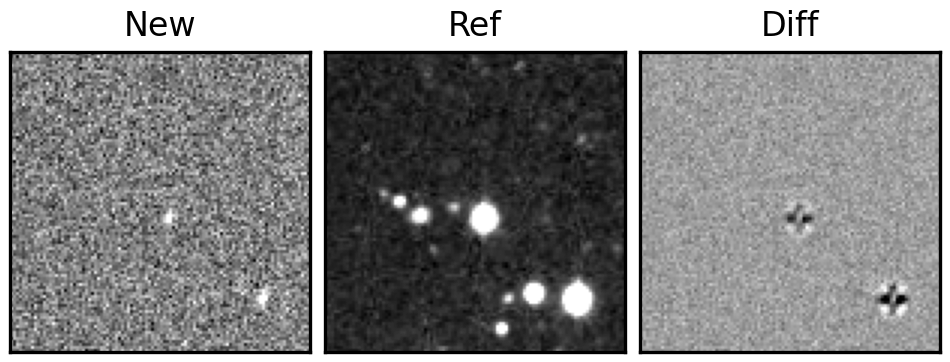
Label: bogus